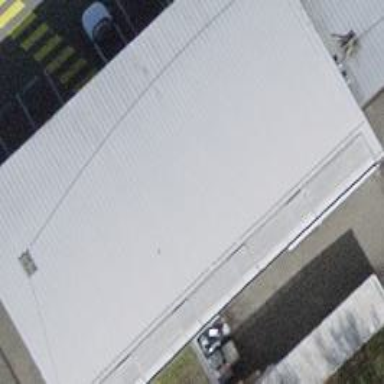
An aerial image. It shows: Car shop.